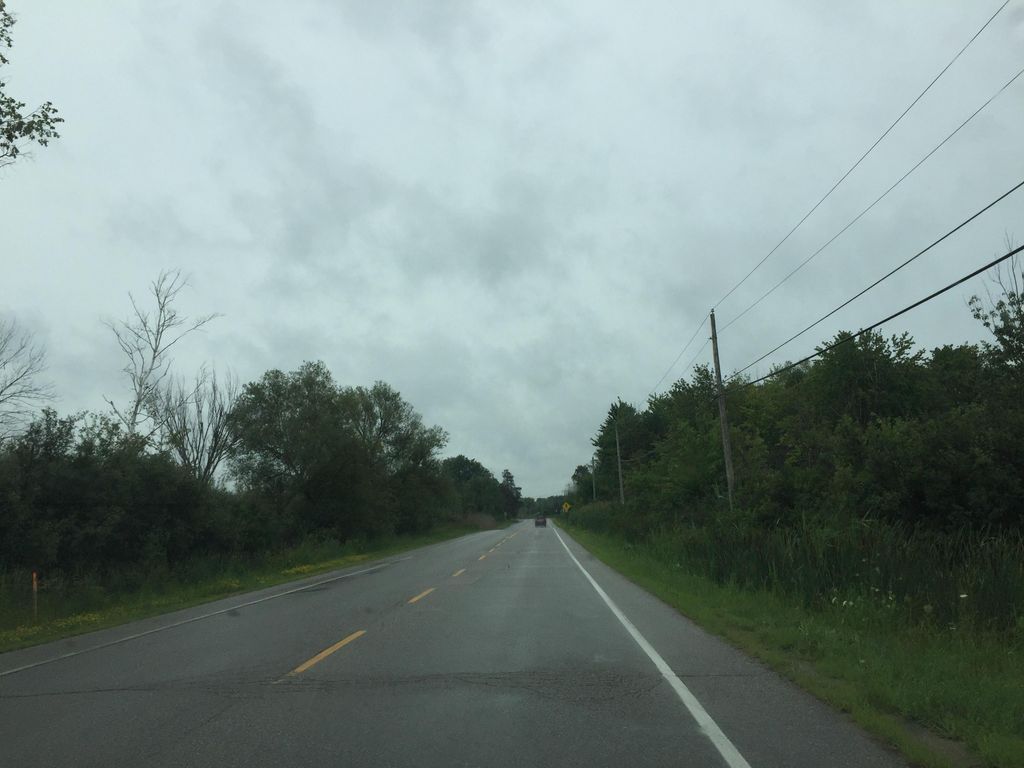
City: kitchener-waterloo